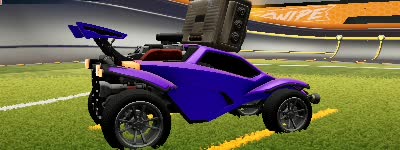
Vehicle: octane